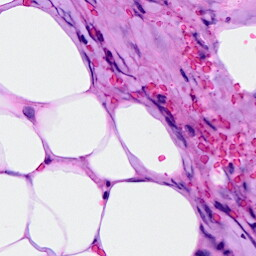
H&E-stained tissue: Breast